Field crop: maize
Growth stage: 2
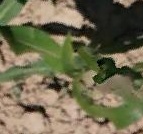
Species: maize